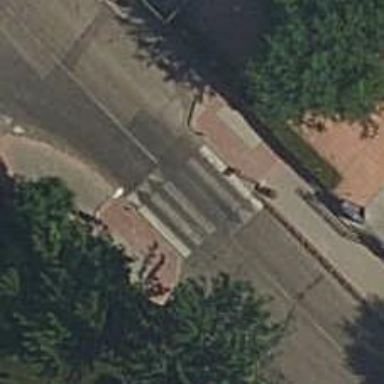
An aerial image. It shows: Uncontrolled zebra crossing with hump for traffic calming.